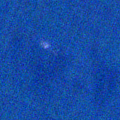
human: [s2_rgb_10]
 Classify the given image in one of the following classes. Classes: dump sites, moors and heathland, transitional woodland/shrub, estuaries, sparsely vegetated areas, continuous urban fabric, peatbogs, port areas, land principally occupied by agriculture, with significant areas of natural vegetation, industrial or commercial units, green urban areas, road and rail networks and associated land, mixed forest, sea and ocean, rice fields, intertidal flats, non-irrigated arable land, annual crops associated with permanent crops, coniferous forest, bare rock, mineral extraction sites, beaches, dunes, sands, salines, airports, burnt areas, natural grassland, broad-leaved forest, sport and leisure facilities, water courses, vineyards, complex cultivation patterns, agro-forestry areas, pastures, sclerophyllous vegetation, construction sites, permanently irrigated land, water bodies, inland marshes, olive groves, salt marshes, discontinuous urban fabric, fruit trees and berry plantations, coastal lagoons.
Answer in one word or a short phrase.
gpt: sea and ocean